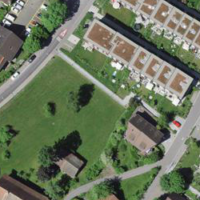
EUNIS habitat code: 53
Species observed at this site:
Fraxinus excelsior